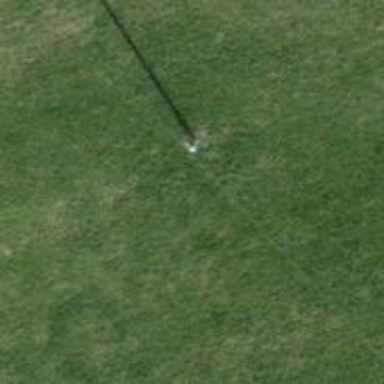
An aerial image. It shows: Power pole.